Question: What is required to activate the account?
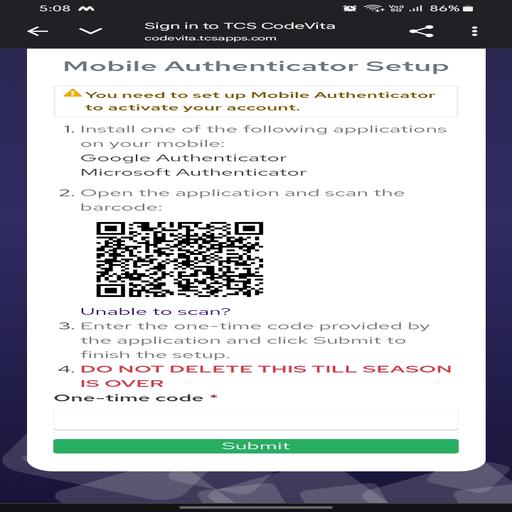
Answer: Mobile Authenticator